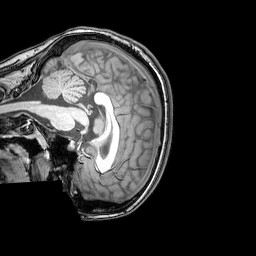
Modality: T1w
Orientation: sagittal
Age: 21
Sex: female
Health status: healthy
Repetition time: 0.081 s
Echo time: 0.037 s